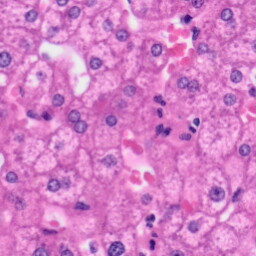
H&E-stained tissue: Liver